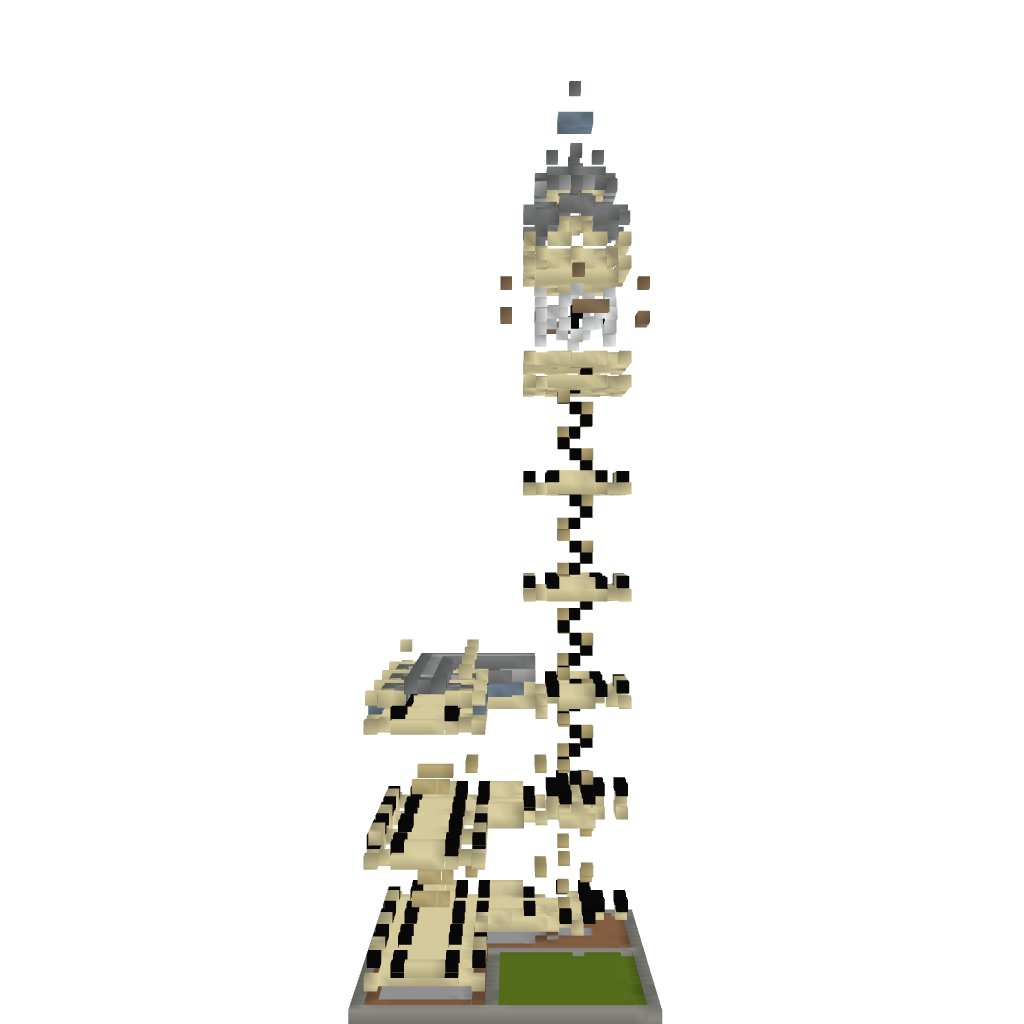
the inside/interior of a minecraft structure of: Big Ben